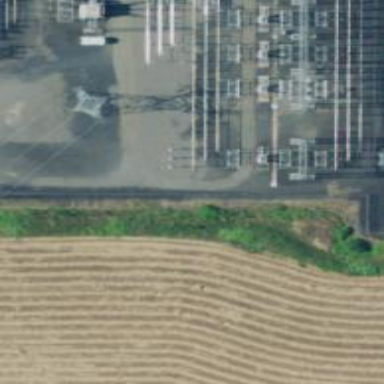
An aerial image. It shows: Outdoor switch for power.